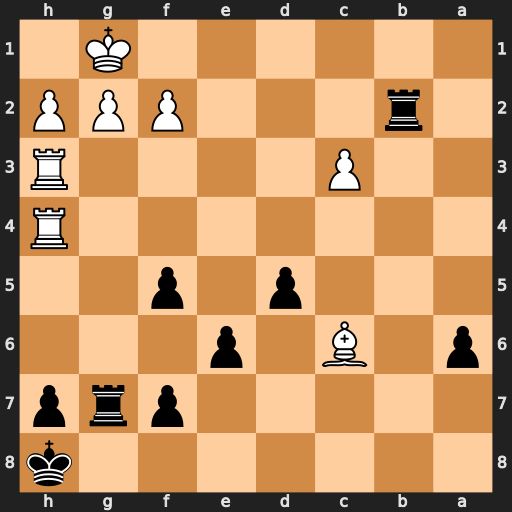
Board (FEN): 7k/5prp/p1B1p3/3p1p2/7R/2P4R/1r3PPP/6K1
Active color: b
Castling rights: -
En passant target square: -
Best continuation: Rb1#